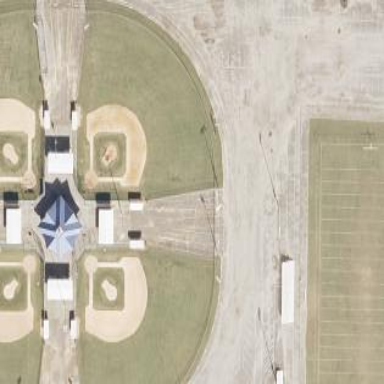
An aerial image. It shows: Baseball pitch for leisure land activities.